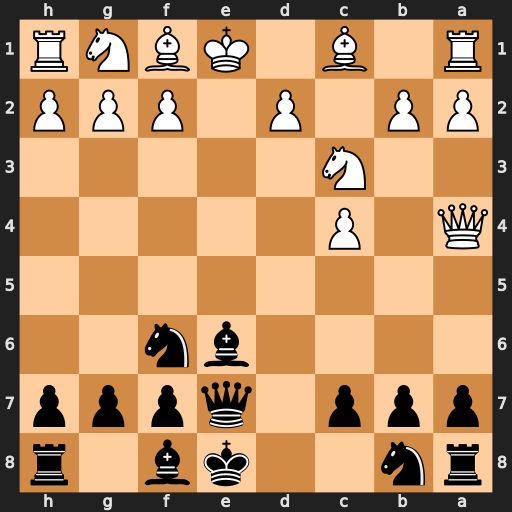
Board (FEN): rn2kb1r/ppp1qppp/4bn2/8/Q1P5/2N5/PP1P1PPP/R1B1KBNR
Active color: b
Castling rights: KQkq
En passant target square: -
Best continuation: Bd7+